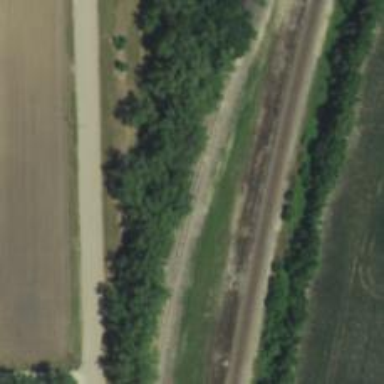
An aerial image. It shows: Railway siding for service.